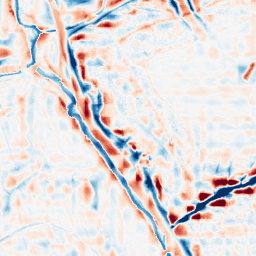
Category: wavelet
Decomposition family: wavelet_reverse_biorthogonal
Decomposition parameters: wavelet: rbio1.3
level: 4
Upsampling method: quartic
Upsampling parameters: scale: 2
Upsampling scale: 2